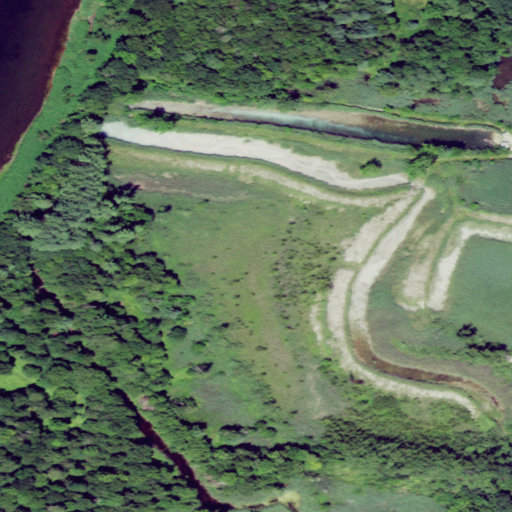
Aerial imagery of plain(s) in New York named Green Flats containing deciduous forest, mixed forest, open water, pasture, evergreen forest, shrub, barren land, low intensity development, and open development